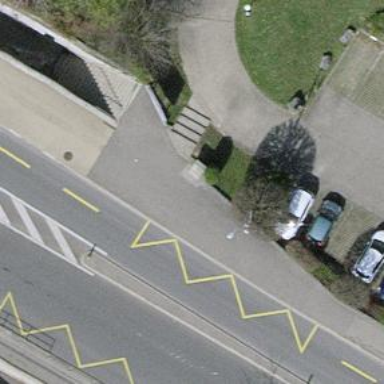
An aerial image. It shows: Bus stop along the road.